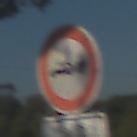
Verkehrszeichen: VerbotPersonenkraftwagenMitAnhaenger
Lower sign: ZeitangabenMitBeschraenkungAufWochentage9
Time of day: MorningAfternoon
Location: Outdoor (Urban)
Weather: Clear
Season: NotSpecified
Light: Natural